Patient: sex M, age 57
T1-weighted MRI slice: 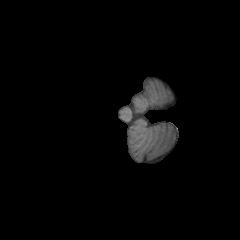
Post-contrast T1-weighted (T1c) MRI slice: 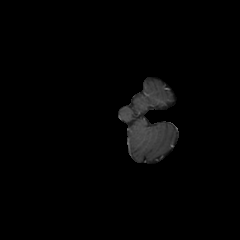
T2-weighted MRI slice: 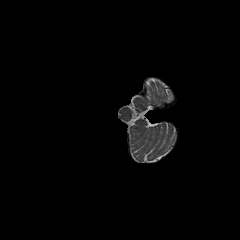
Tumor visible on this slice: no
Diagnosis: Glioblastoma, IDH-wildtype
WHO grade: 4